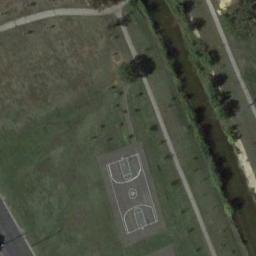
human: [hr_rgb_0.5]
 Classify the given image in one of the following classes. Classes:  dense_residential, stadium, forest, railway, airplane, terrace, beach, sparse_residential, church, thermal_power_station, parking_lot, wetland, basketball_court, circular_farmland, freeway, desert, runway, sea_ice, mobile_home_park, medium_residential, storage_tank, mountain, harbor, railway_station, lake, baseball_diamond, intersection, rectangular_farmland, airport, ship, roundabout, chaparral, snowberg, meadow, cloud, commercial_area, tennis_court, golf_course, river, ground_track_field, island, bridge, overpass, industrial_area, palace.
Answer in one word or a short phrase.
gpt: basketball_court